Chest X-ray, PA view. Patient: 45 years old, sex M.
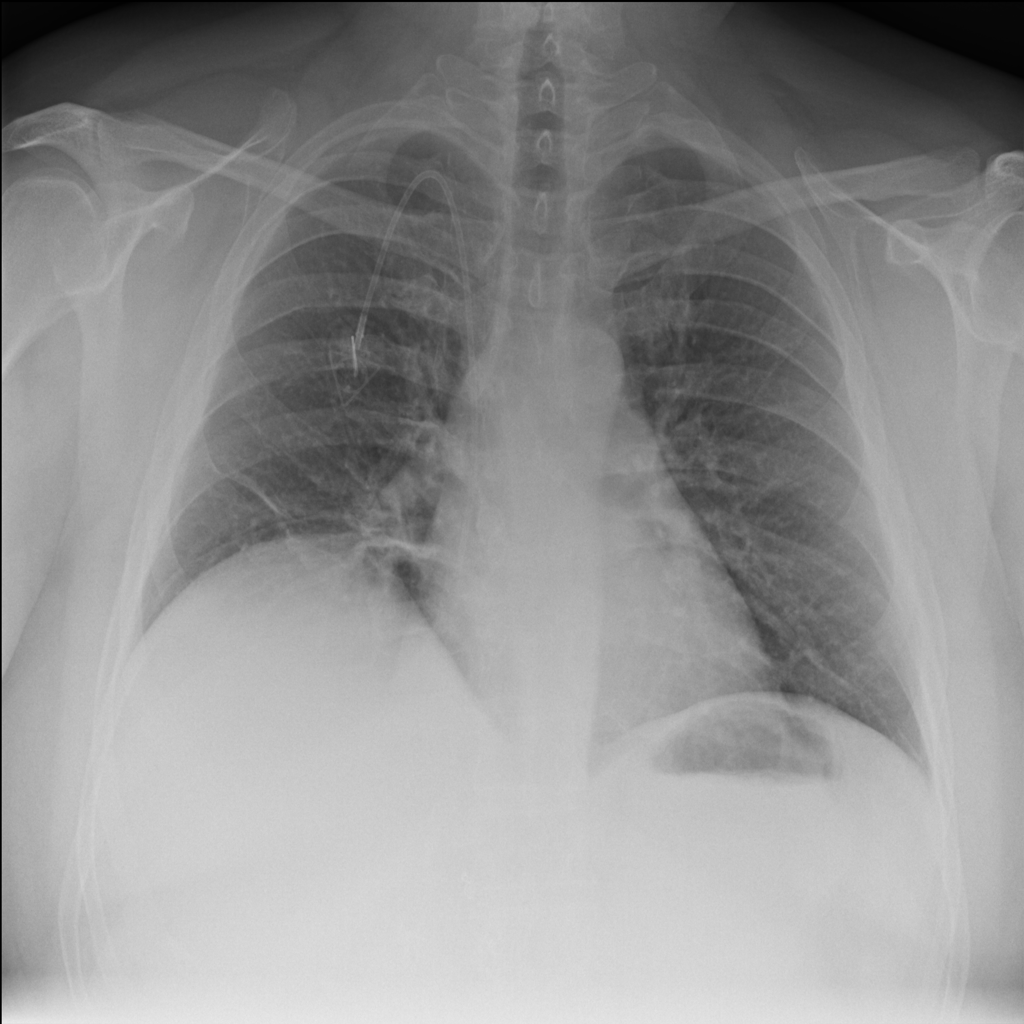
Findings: Atelectasis, Infiltration